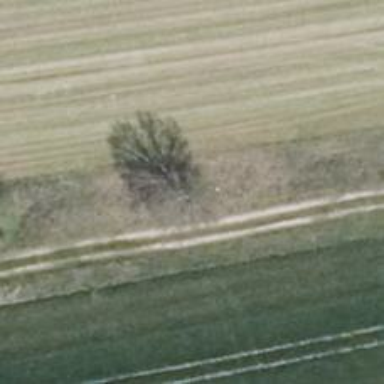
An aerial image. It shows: Deciduous broadleaved tree.